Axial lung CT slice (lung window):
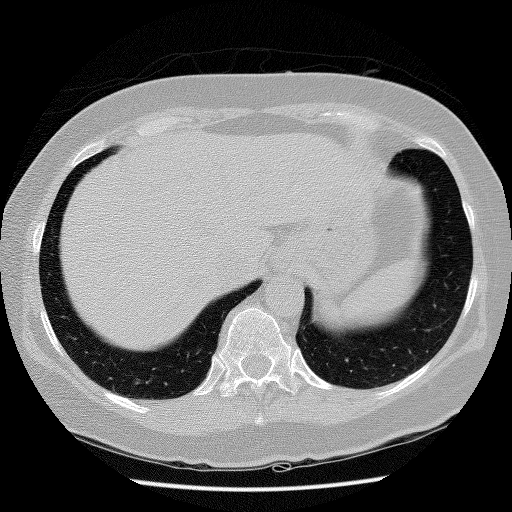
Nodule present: no